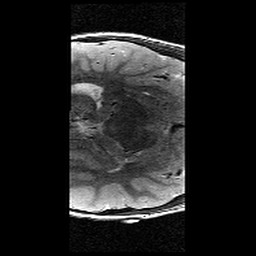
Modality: T2w
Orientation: axial
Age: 9
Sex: male
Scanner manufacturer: siemens
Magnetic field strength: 3 T
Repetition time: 9.23 s
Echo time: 0.067 s